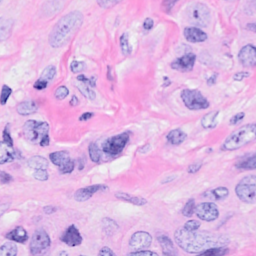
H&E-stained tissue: Breast